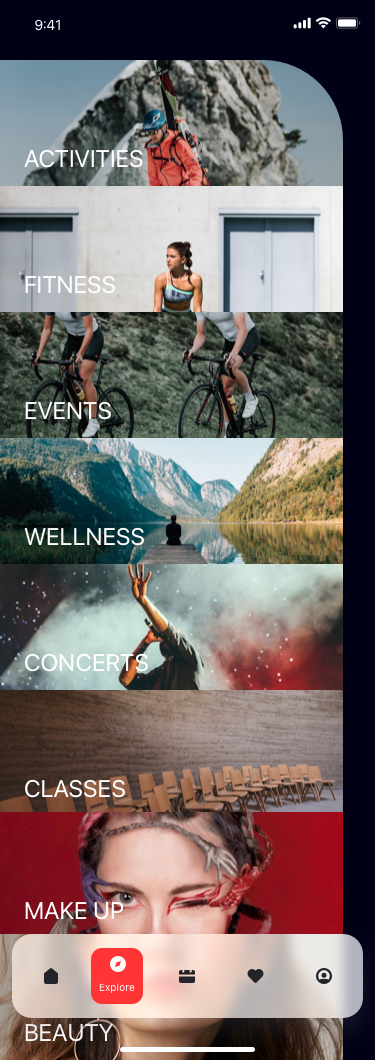
Text in this UI design:
FITNESS
MAKE UP
CONCERTS
ACTIVITIES
EVENTS
BEAUTY
Explore
WELLNESS
CLASSES